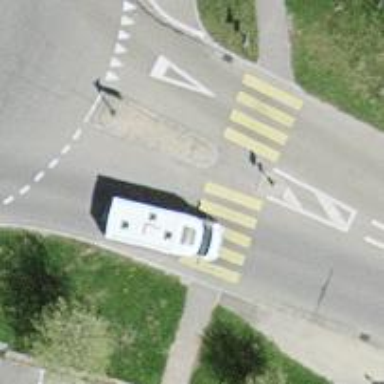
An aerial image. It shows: Uncontrolled zebra crossing on the road.